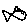
Label: fish